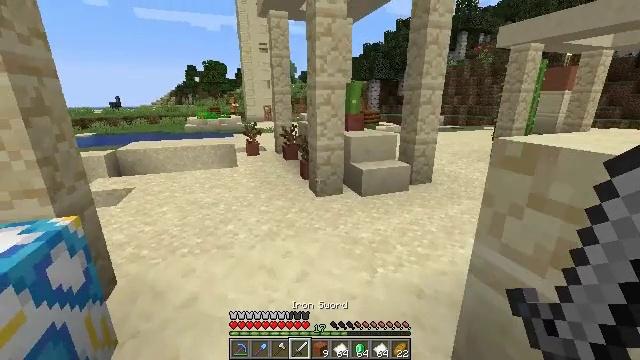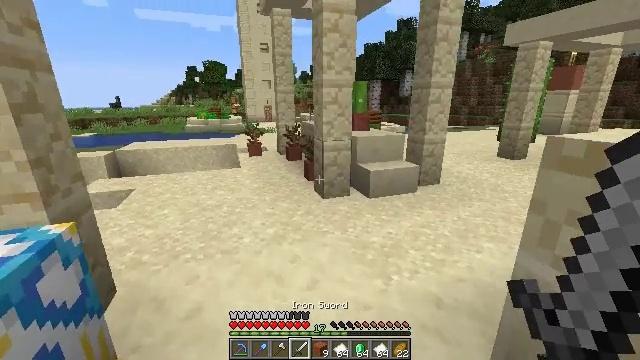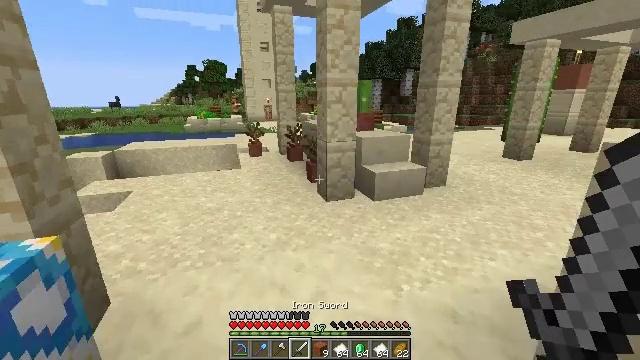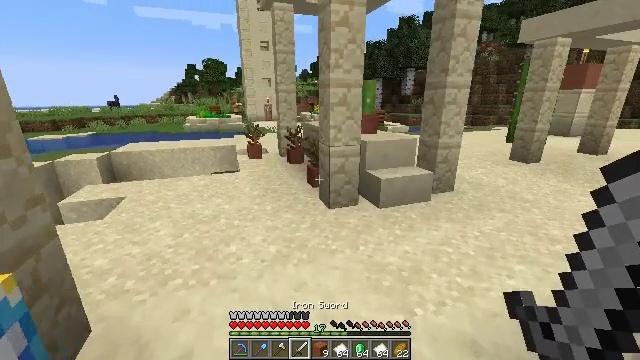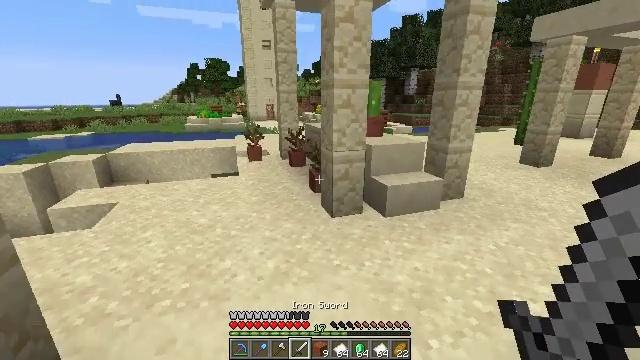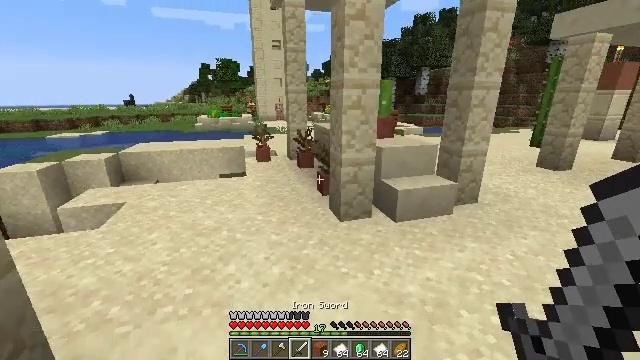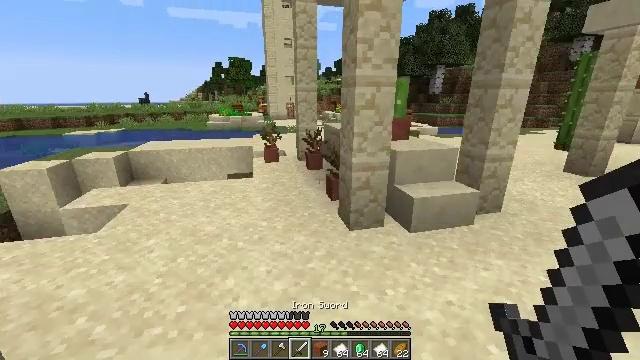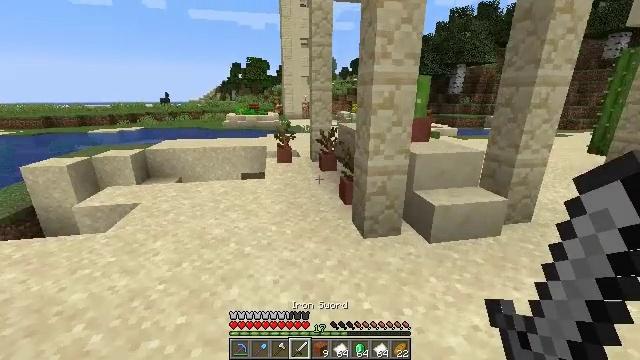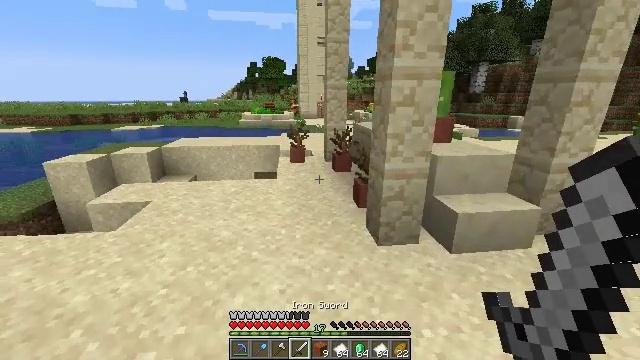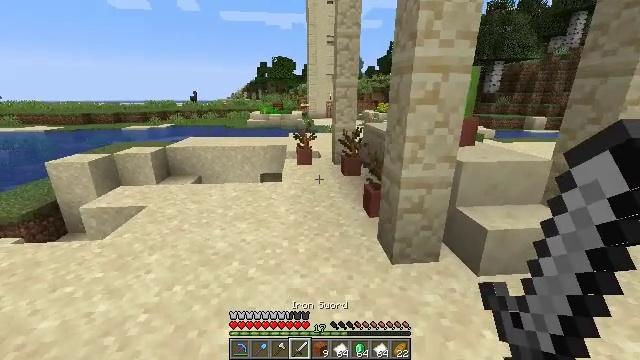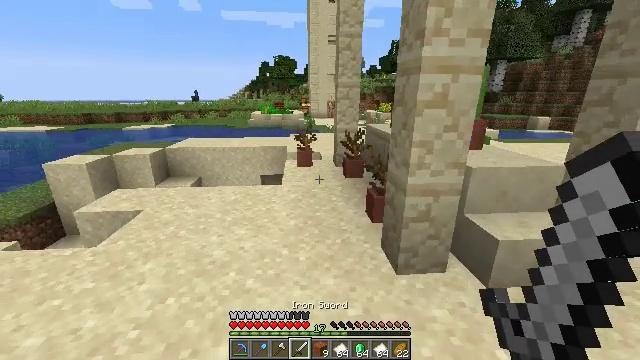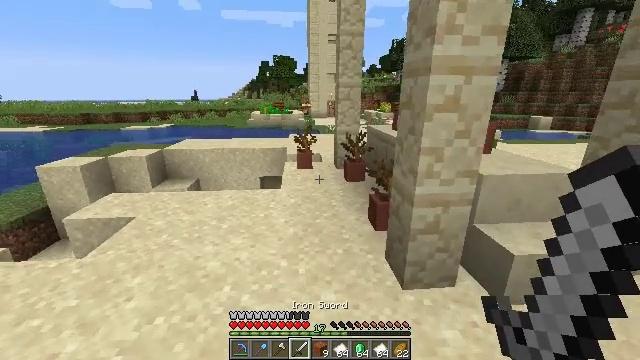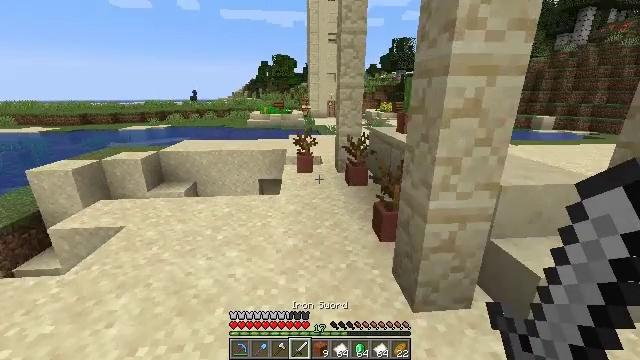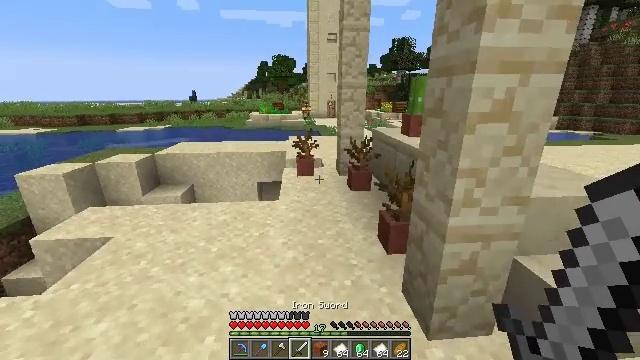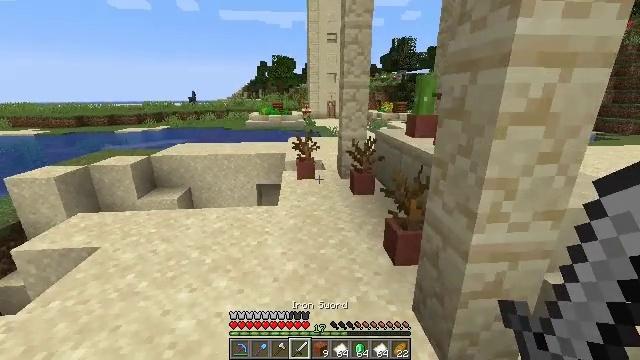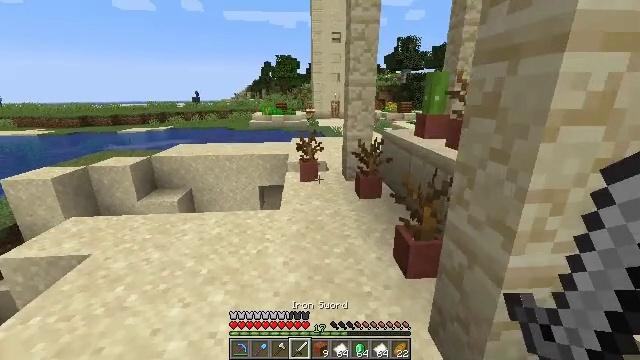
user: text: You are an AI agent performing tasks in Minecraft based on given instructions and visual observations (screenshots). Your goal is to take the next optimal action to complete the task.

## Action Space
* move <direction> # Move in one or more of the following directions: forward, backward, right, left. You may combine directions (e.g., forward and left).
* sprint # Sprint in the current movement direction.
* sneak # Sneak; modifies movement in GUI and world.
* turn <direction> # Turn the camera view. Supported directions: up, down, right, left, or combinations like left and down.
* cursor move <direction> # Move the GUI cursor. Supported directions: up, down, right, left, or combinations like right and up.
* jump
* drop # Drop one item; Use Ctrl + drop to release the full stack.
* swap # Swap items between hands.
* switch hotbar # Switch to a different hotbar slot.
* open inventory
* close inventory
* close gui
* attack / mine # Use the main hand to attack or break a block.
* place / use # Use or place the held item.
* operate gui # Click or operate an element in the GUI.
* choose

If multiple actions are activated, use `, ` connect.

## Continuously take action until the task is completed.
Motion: motion action
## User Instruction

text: Get wheat from the farmland.
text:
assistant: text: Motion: move forward
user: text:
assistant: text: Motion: move forward
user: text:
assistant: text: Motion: move forward
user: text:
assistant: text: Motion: move forward
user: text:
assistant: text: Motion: move forward, turn left
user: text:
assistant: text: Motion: move forward, turn left
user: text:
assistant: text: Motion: move forward, turn left
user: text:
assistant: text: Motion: move forward, turn left
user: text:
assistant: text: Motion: move forward, turn left
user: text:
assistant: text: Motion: move forward
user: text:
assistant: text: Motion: move forward
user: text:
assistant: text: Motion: move forward
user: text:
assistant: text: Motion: move forward
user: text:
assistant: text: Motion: move forward
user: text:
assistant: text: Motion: move forward
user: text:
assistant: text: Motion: move forward, turn left
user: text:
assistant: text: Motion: move forward, turn left
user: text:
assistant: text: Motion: move forward
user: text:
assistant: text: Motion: move forward, turn left and down
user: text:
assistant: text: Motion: move forward, turn down
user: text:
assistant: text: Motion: move forward, turn down
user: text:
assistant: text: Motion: move forward, turn down
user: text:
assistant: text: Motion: move forward, turn down
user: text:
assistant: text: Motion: move forward, turn down
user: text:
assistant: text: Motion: move forward, turn down
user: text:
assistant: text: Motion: move forward, turn down
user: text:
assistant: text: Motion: move forward, turn down
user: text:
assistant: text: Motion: move forward, turn down
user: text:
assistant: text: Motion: move forward, turn down
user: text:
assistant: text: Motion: move forward, turn down